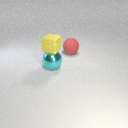
large red rubber sphere behind large cyan metal sphere